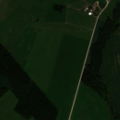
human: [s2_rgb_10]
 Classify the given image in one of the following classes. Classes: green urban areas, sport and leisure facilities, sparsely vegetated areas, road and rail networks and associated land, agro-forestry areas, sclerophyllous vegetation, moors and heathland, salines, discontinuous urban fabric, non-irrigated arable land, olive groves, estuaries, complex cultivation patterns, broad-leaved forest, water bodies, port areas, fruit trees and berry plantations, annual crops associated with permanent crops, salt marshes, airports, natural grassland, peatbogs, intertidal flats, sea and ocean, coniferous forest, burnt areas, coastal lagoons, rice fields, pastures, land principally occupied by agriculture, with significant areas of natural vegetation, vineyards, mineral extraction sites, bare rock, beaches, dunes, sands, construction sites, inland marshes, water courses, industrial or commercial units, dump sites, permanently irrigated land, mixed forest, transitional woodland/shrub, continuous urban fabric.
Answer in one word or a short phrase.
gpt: non-irrigated arable land, pastures, complex cultivation patterns, mixed forest, transitional woodland/shrub